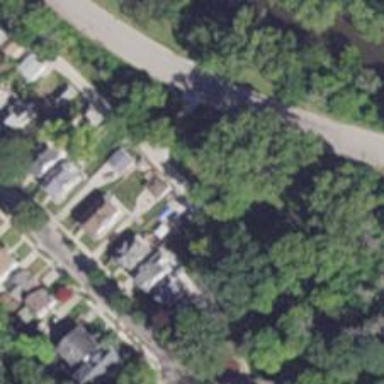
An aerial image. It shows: Alleyway designated as service road.